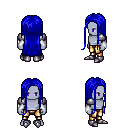
a pixel art fantasy rpg character, male body template, dark elf, purple skin, steel arm armor, gold greaves, blue extra-long hairstyle, white cloth bracers, metal boots, four views (front, back, left, right), 2x2 character sprite sheet, small pixel art, hard edges, no anti-aliasing